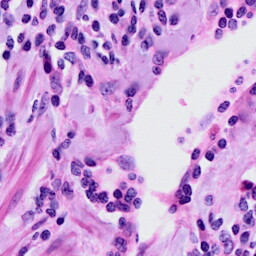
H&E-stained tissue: Cervix